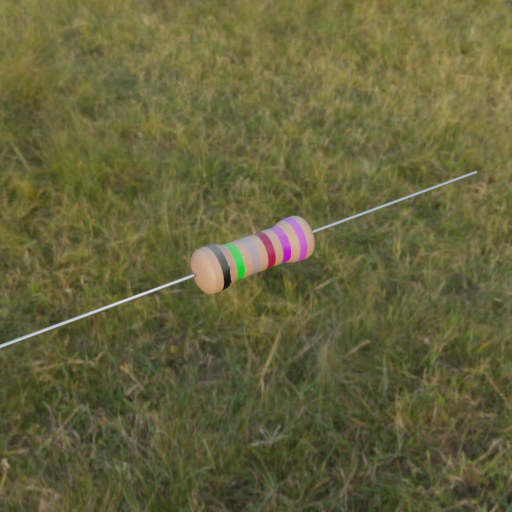
Resistor colour bands (in order): black, green, gray, brown, violet, violet